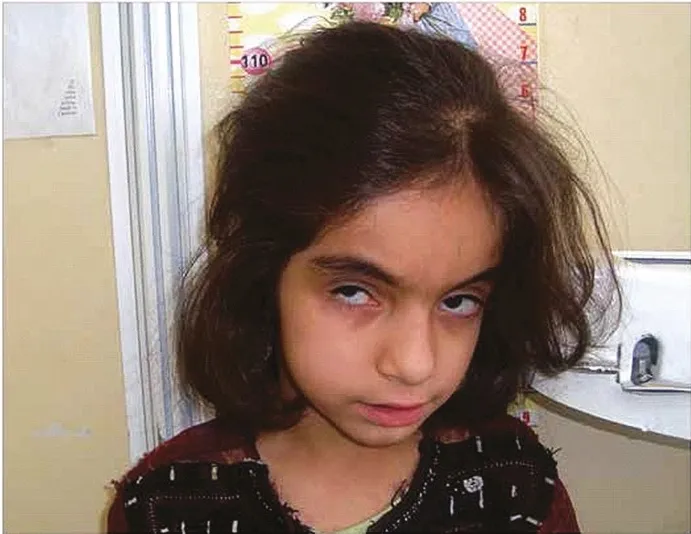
The 10 years old girl with developmental delay, FTT, mental retardation and strabismus.
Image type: medical_photograph (oral_photograph)